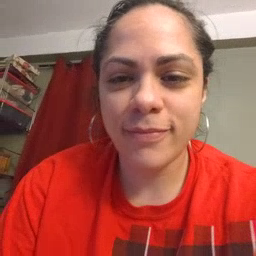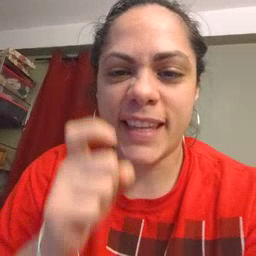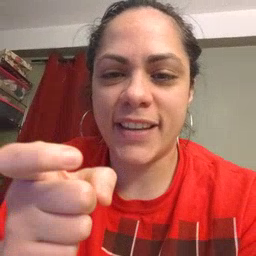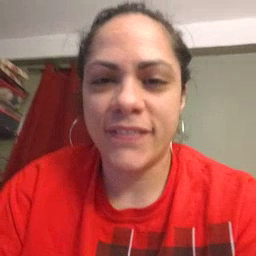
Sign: gift